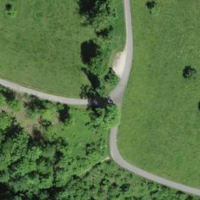
EUNIS habitat code: 25
Species observed at this site:
Certhia brachydactyla
Corvus corone
Cyanistes caeruleus
Lophophanes cristatus
Troglodytes troglodytes
Dendrocopos major
Fringilla coelebs
Aegithalos caudatus
Buteo buteo
Coloeus monedula
Turdus merula
Poecile palustris
Dendrocoptes medius
Parus major
Erithacus rubecula
Certhia familiaris
Sitta europaea
Garrulus glandarius
Regulus regulus
Periparus ater